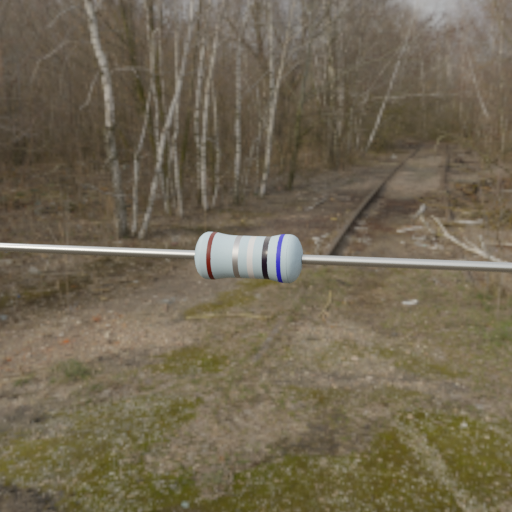
Resistor colour bands (in order): brown, silver, white, black, blue